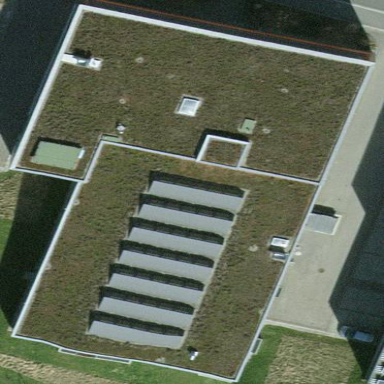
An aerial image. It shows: Building.